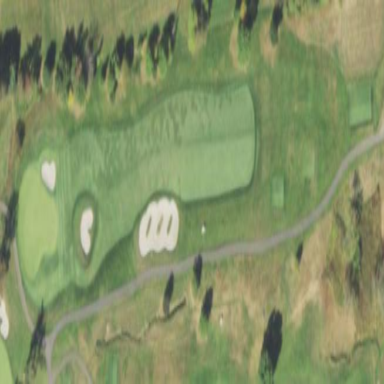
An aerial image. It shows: Area with grass used as rough in golf course.